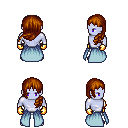
a pixel art fantasy rpg character, male body template, dark elf, purple skin, overskirt, white pants, brunette left-swept hairstyle, gold gloves, four views (front, back, left, right), 2x2 character sprite sheet, small pixel art, hard edges, no anti-aliasing